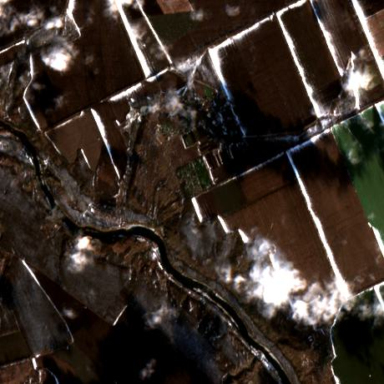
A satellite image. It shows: Picturesque farmland scene.